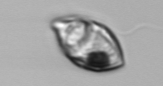
Label: Amphidinium